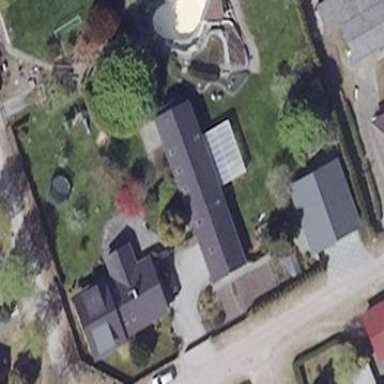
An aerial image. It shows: Detached building.